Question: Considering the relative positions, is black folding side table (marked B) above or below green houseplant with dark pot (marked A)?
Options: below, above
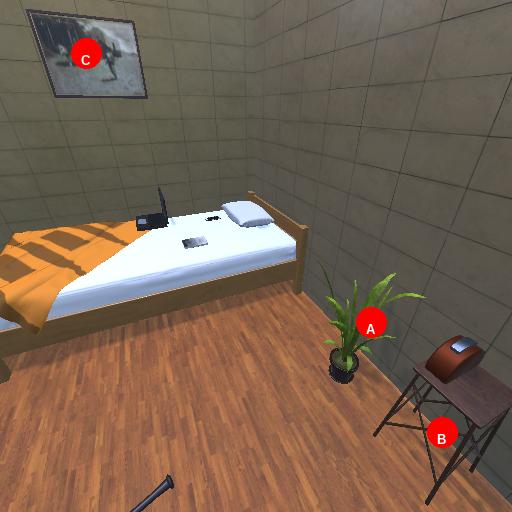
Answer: below